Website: apple
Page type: customer-info-address
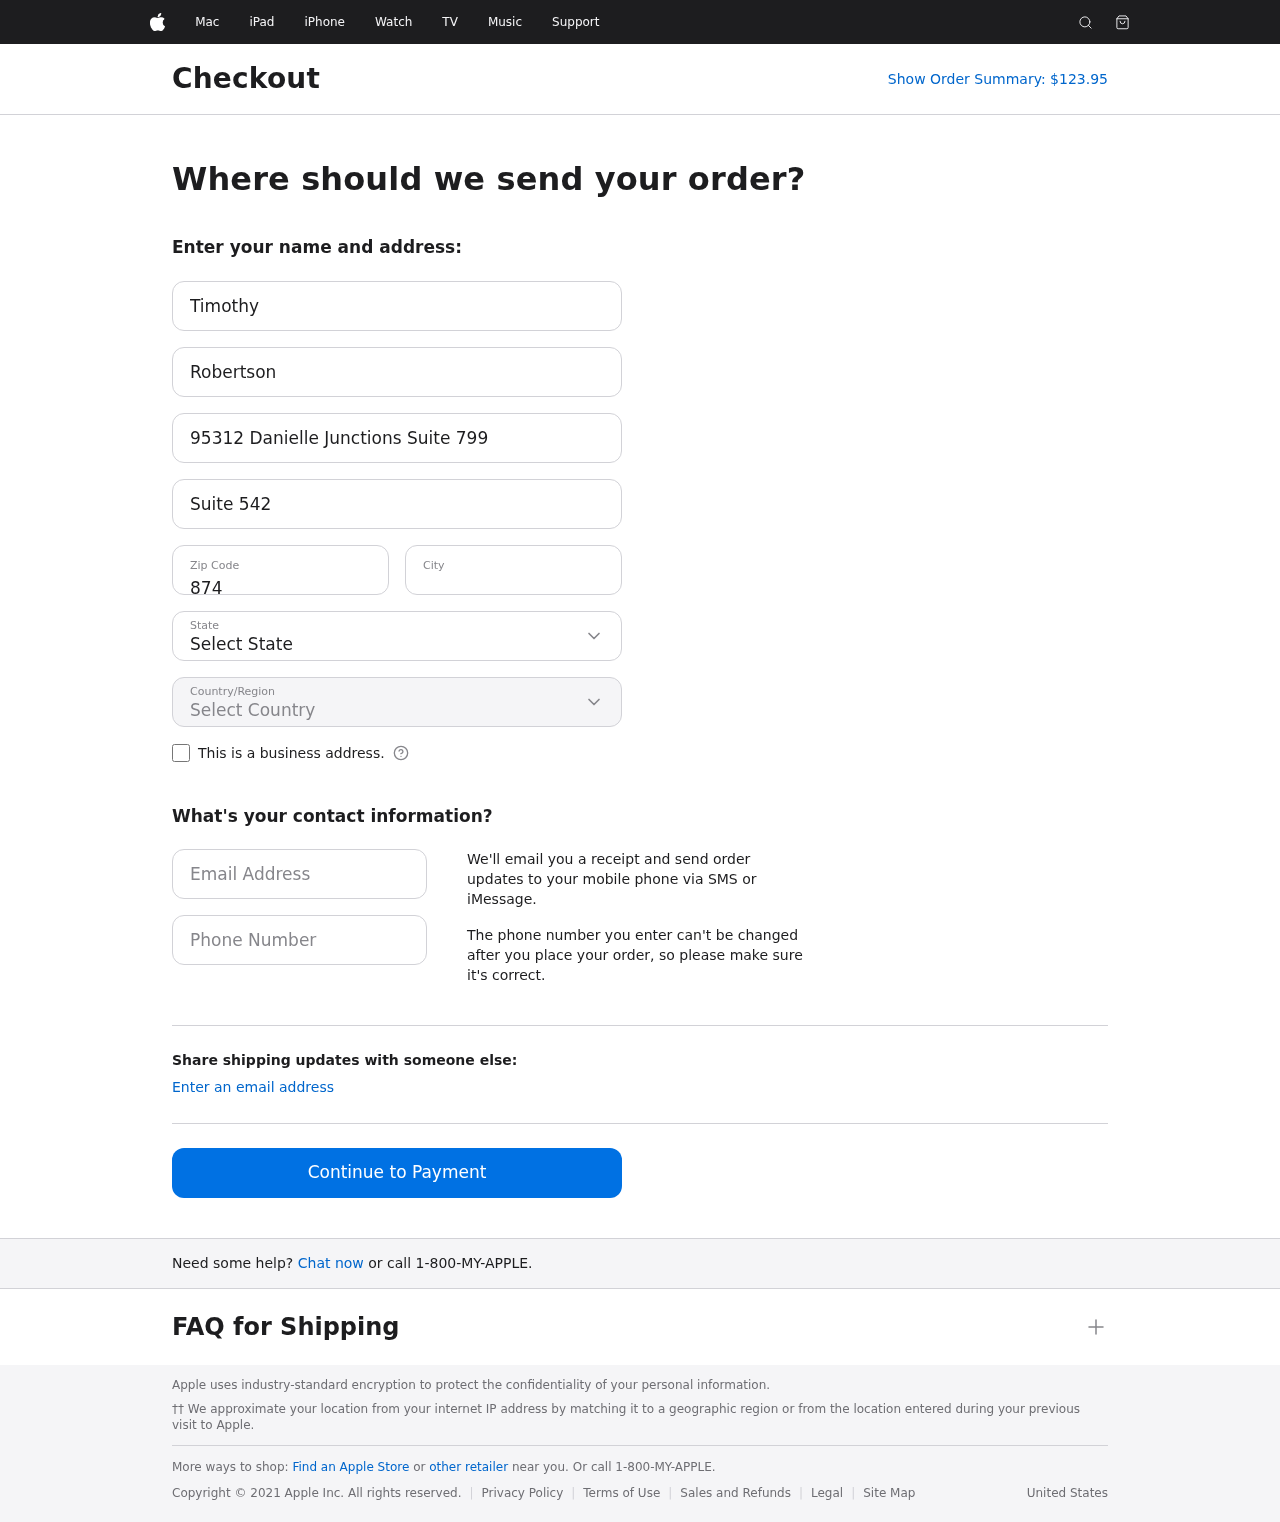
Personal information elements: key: PII_CITY
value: New Lisabury
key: PII_COUNTRY
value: United States
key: PII_EMAIL
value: trobertson@gmail.com
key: PII_FIRSTNAME
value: Timothy
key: PII_LASTNAME
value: Robertson
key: PII_PHONE
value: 3517194779
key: PII_POSTCODE
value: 87424
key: PII_STATE
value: Hawaii
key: PII_STREET
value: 95312 Danielle Junctions Suite 799
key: PII_STREET2
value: Suite 542
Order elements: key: ORDER_TOTAL
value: Show Order Summary: $123.95